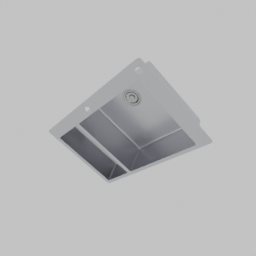
Label: appliances